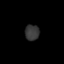
Tissue: prostate
Cell type: T cells
Senescence score: 0.7179
Nuclear area (px): 220
Mean DAPI intensity: 54.3